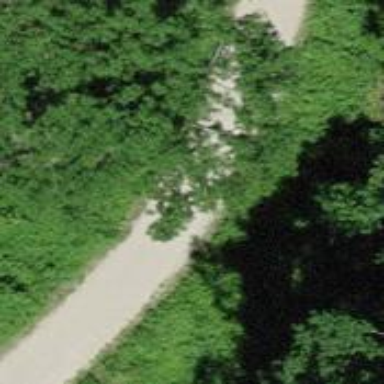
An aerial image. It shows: Unpaved track road with grade3 tracktype.